Question: Here is my MySQL database:

And my query to get all subcategories:
'''
SELECT 'a'.'id', 'a'.'name', 'a'.'url_segment', 'a'.'categories_id', 'b'.'image' AS supplements_image
FROM ('subcategories' AS a)
LEFT JOIN 'supplements' AS b ON 'b'.'subcategories_id' = 'a'.'id'
LEFT JOIN 'reviews' AS c ON 'c'.'supplements_id' = 'b'.'id'
GROUP BY 'a'.'id'
ORDER BY 'a'.'categories_id' ASC, COUNT(c.id) DESC, 'b'.'image' ASC
'''
The problem is with the subcategory image, that should be the image of a random product inside that subcategory, but I'm always getting the image of the first product. Any idea how I can do this?
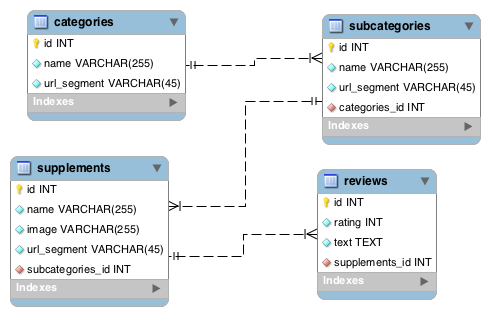
Answer: '''
SELECT 'a'.'id', 'a'.'name', 'a'.'url_segment', 'a'.'categories_id',
(SELECT 'image'
FROM 'supplements'
WHERE 'subcategories_id' = 'a'.'id'
ORDER BY RAND() LIMIT 1
) AS supplements_image
FROM ('subcategories' AS a)
LEFT JOIN 'reviews' AS c ON 'c'.'supplements_id' = 'a'.'id'
GROUP BY 'a'.'id'
ORDER BY 'a'.'categories_id' ASC, COUNT(c.id) DESC
'''
Edited unspecified alias 'b' and now works great: <URL>